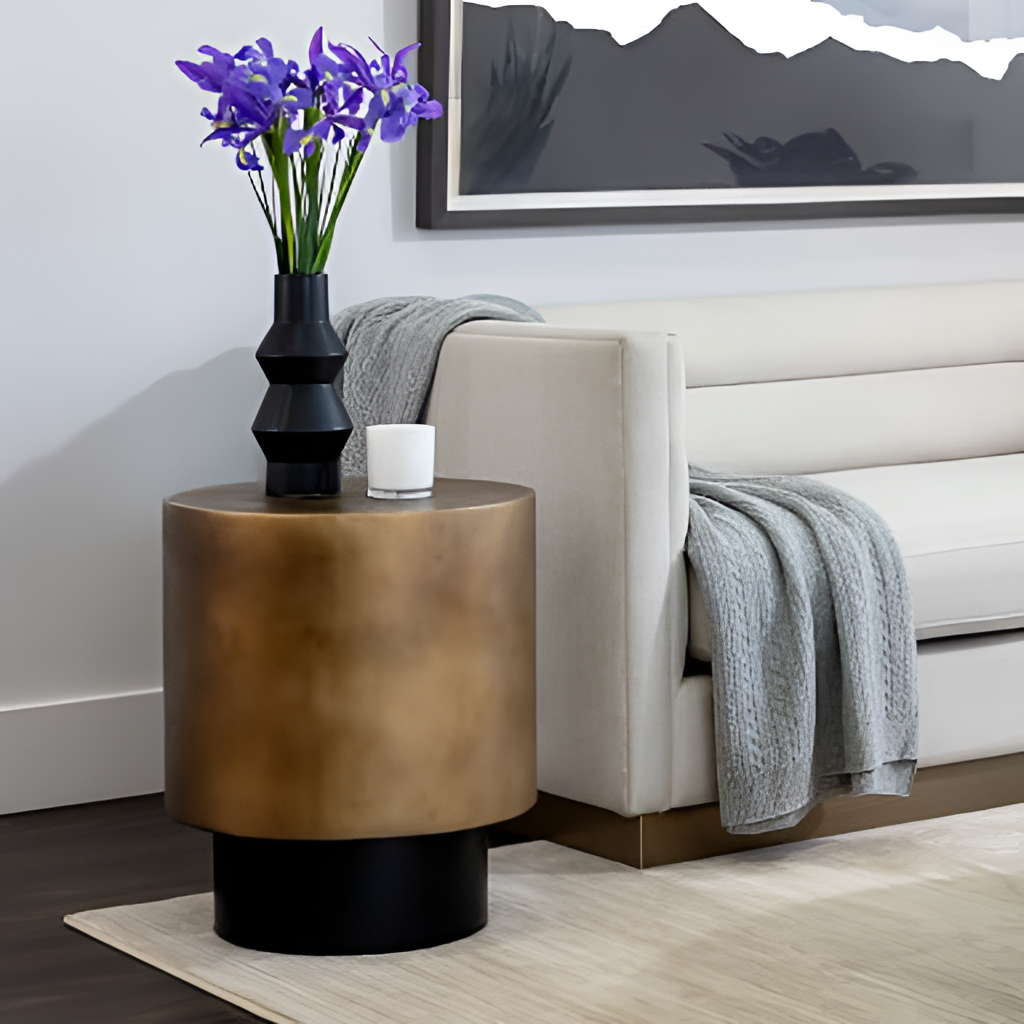
fabric sofa, living room, paint wallpaper, with solid pattern, contemporary, brown wood flooring, with plank pattern